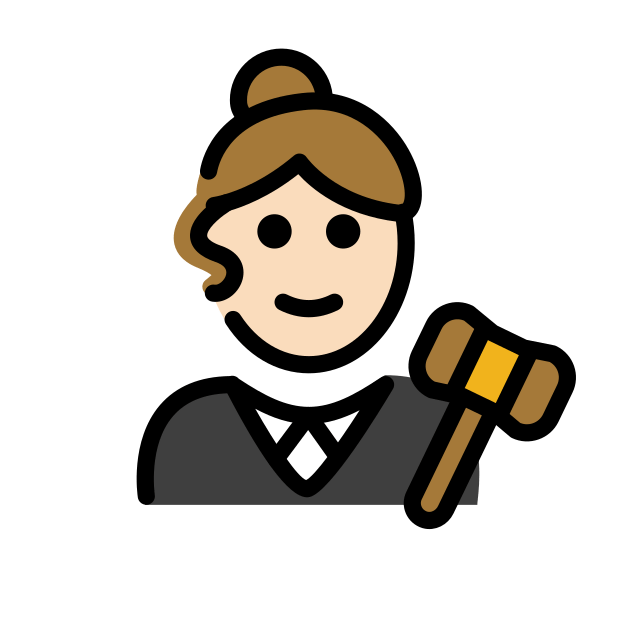
woman judge: light skin tone